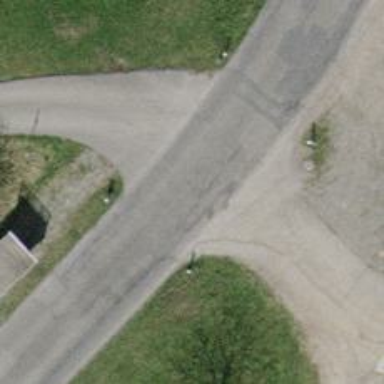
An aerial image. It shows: Unclassified road with asphalt surface.